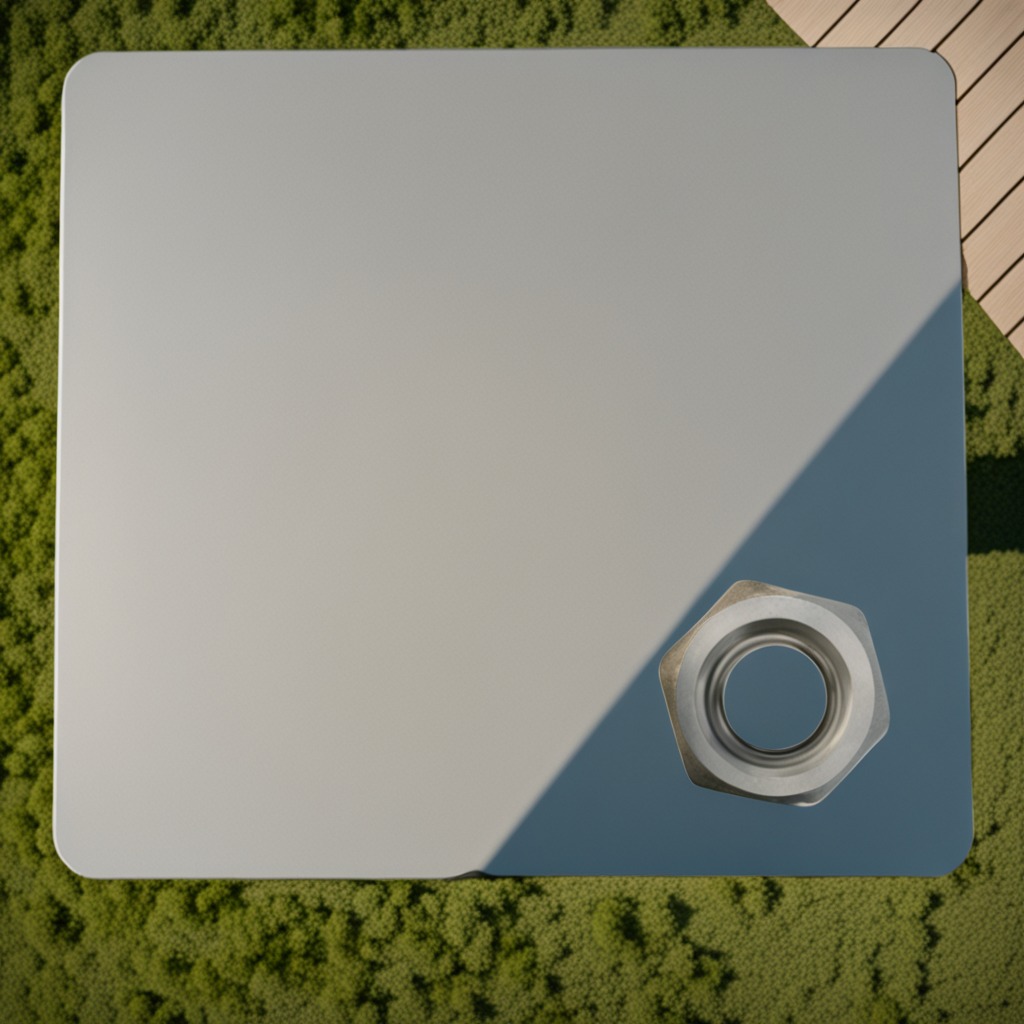
A metal nut is lying on the table.